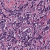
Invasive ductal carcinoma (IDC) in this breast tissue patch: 1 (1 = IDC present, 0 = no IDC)